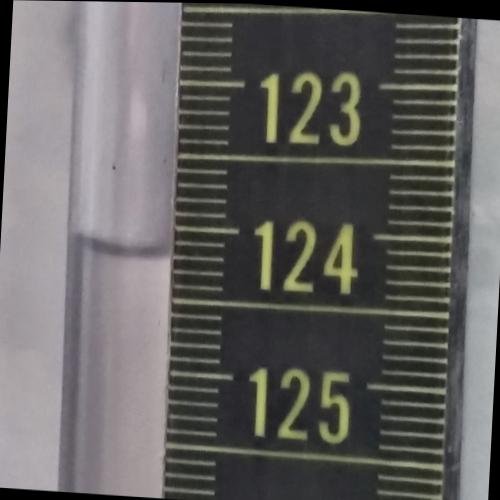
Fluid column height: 124.2 cm